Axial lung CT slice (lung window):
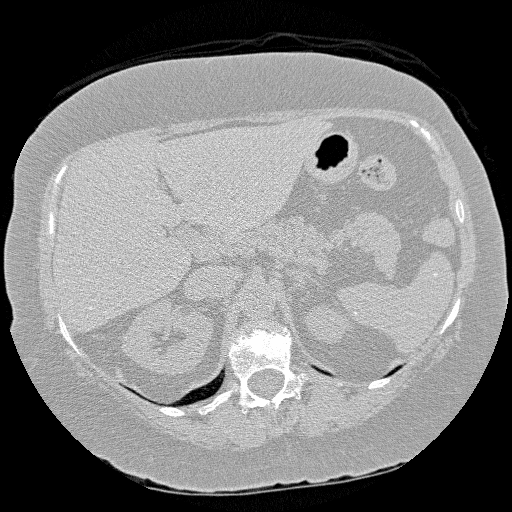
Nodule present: no